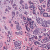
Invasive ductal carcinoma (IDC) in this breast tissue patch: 1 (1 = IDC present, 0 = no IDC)